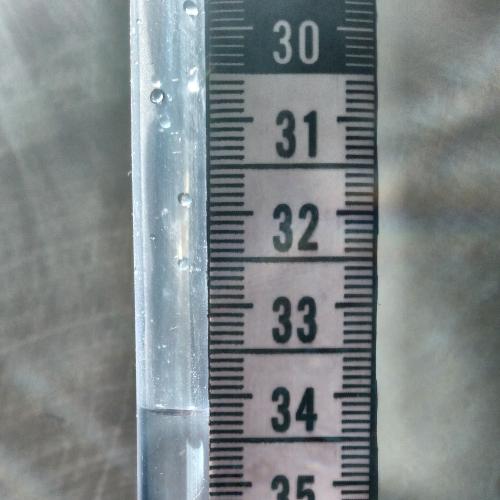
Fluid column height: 34.1 cm